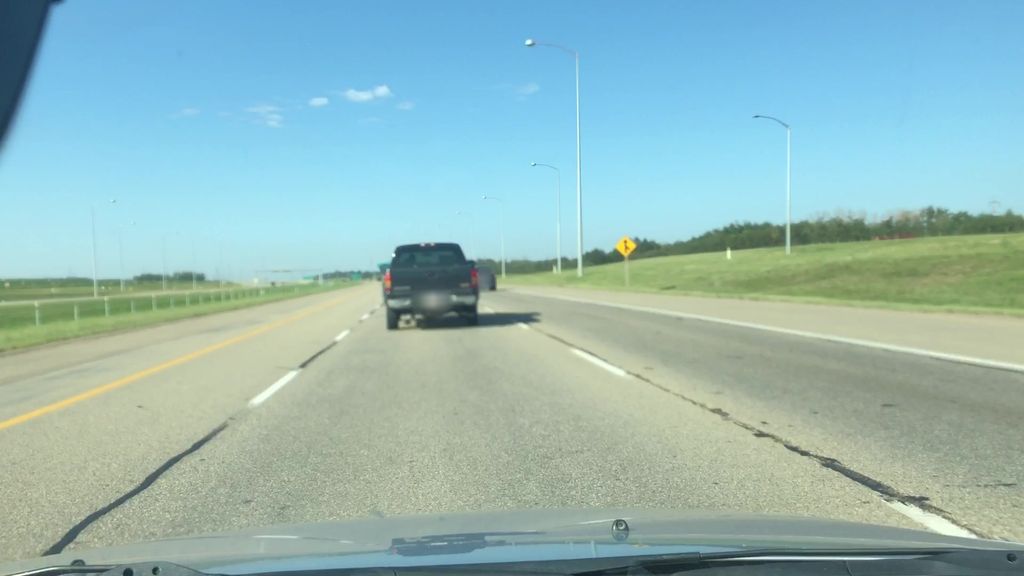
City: edmonton